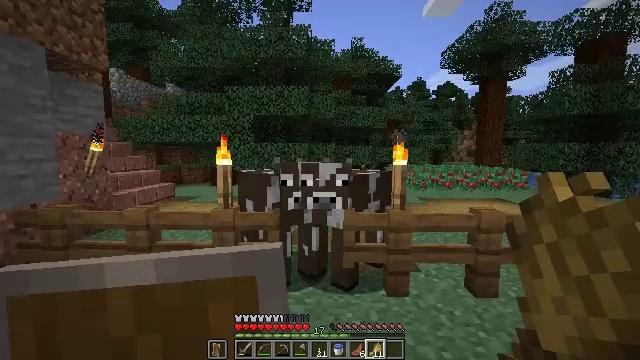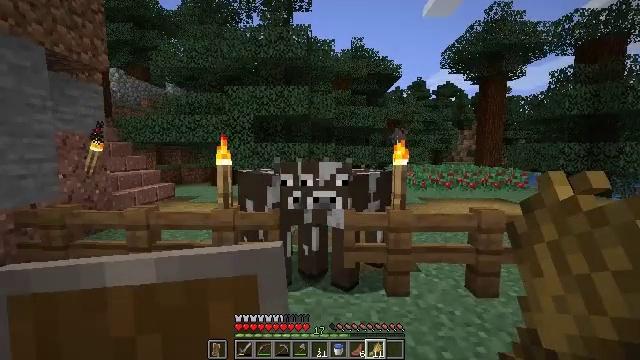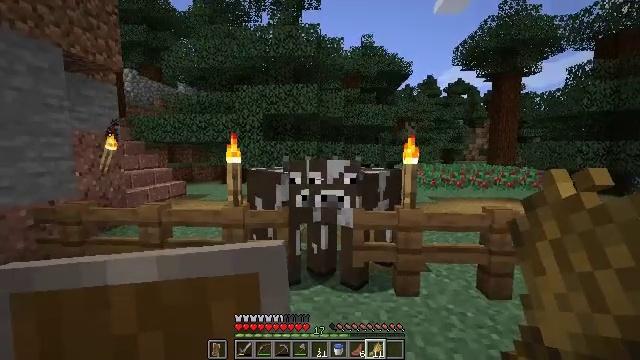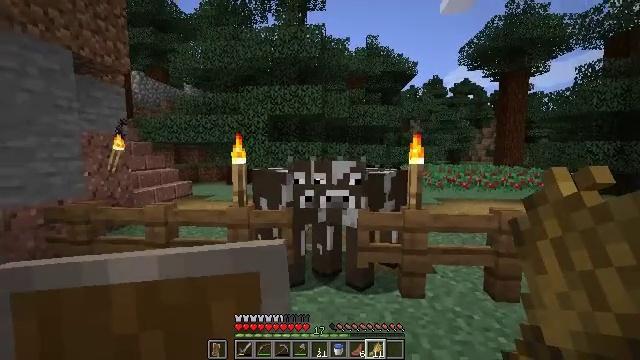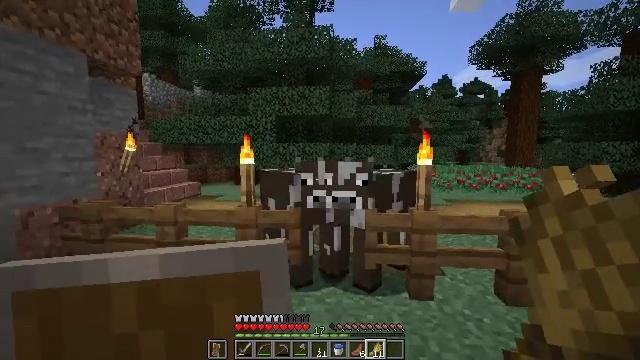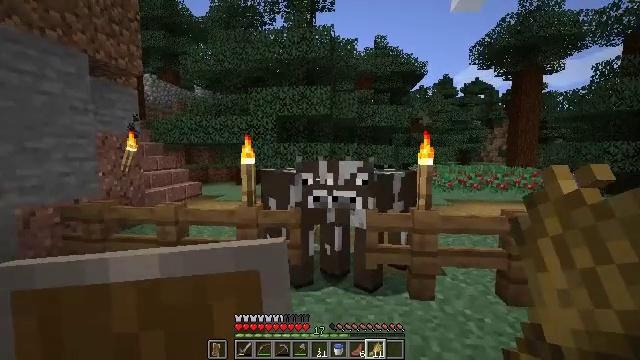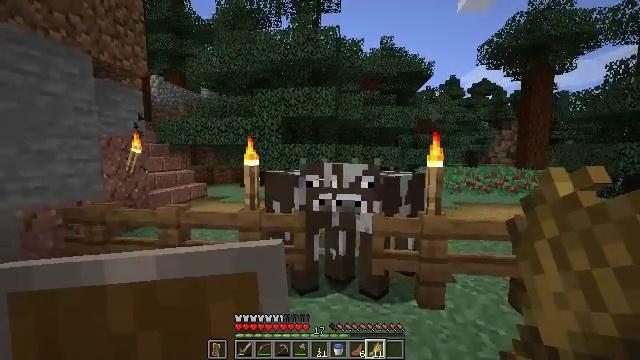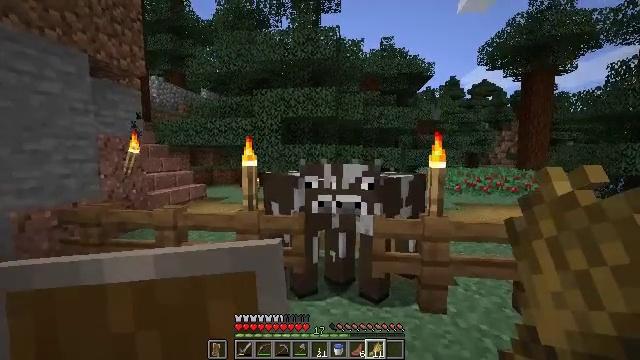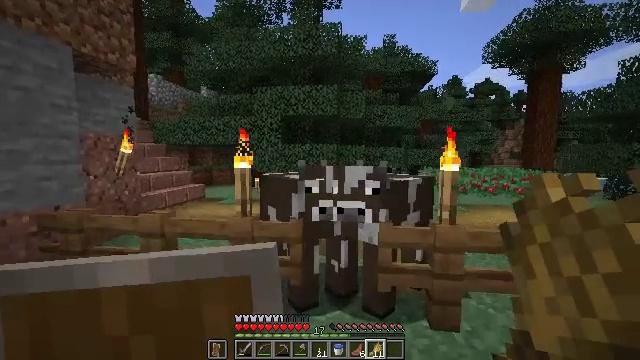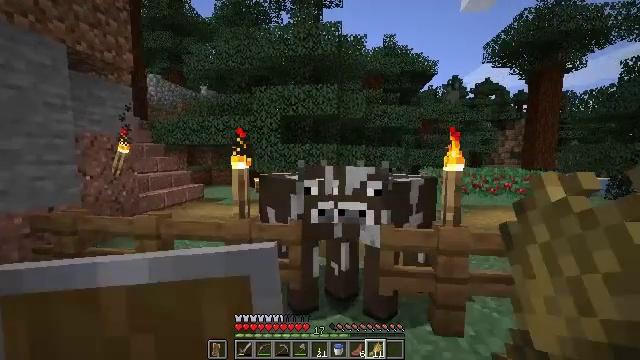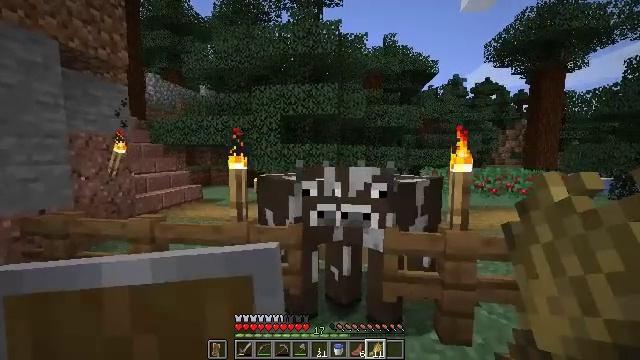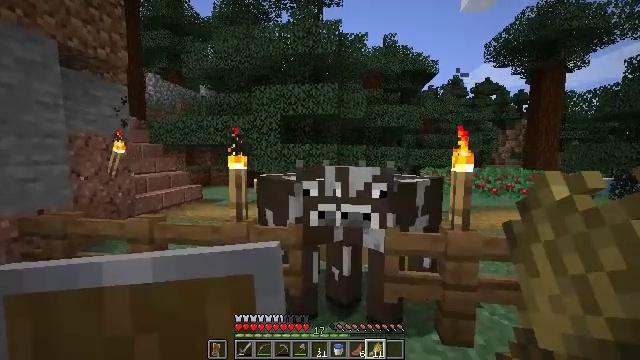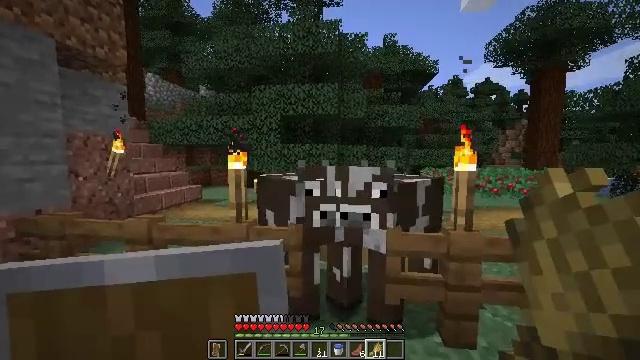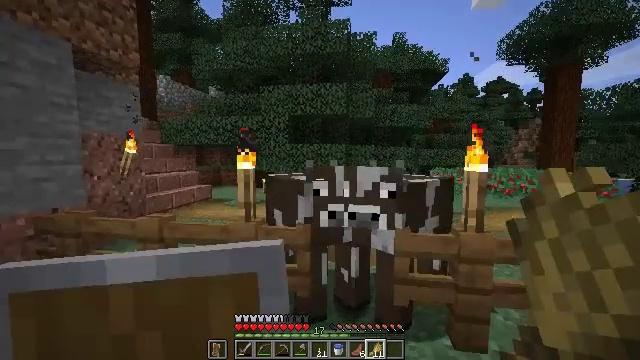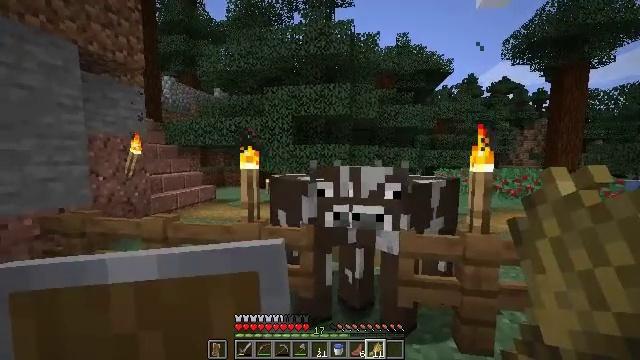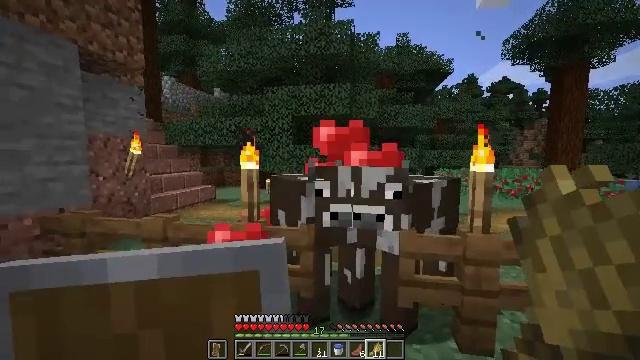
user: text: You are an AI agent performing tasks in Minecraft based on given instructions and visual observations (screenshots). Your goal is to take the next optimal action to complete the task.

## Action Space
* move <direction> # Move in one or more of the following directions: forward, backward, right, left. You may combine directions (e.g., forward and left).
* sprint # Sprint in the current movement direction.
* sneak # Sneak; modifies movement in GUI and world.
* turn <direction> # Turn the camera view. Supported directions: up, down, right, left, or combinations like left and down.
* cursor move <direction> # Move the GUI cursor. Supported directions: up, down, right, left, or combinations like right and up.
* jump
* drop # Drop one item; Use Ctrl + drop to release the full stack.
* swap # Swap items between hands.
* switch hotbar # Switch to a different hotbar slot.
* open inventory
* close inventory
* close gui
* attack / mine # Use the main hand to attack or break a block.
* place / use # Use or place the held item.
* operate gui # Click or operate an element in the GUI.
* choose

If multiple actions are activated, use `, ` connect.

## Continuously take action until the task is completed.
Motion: motion action
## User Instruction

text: Remove the spruce fence from the structure.
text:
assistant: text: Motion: no_op
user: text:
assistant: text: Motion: turn left
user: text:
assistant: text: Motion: turn left
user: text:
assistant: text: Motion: turn left
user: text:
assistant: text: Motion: no_op
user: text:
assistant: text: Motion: move forward, turn left
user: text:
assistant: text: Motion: move forward
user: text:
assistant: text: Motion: move forward
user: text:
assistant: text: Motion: no_op
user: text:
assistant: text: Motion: use / place
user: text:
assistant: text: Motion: use / place
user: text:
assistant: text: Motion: no_op
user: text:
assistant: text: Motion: turn left
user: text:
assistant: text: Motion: no_op
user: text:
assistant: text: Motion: no_op
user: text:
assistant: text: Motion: no_op
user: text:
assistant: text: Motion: move forward
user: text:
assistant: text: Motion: move forward, turn down
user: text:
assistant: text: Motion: move forward
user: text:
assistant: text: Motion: move forward, turn right
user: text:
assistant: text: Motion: turn right and down
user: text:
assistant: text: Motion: turn right and down, use / place
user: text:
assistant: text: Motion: use / place
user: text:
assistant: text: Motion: use / place
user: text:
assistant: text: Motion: use / place
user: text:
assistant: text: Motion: use / place
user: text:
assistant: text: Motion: no_op
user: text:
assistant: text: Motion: no_op
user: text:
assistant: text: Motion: no_op
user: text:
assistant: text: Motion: no_op